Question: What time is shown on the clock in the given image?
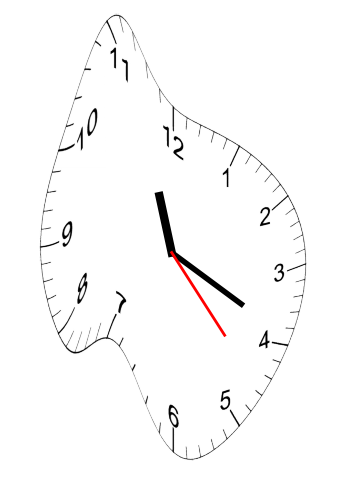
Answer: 11:19:23